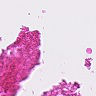
Metastatic tissue present: no